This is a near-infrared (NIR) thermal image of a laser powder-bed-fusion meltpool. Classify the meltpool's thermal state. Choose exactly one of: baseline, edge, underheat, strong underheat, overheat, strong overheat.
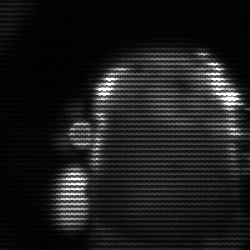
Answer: baseline